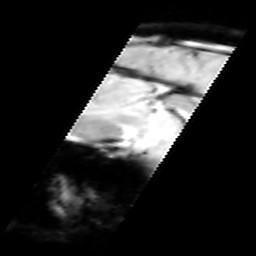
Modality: inplaneT2
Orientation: sagittal
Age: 19
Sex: female